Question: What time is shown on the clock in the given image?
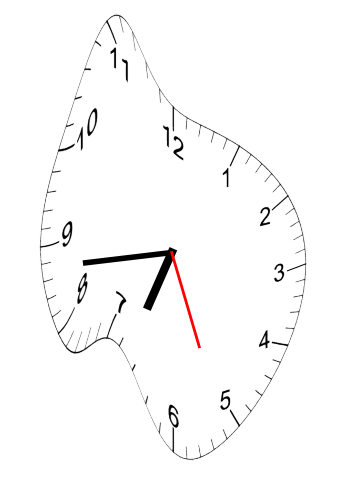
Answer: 06:43:26